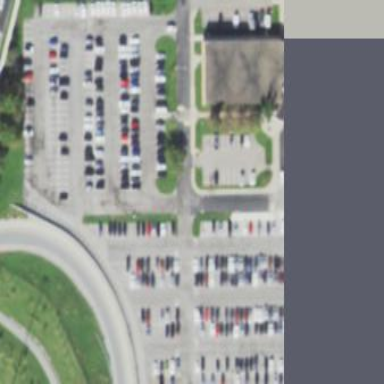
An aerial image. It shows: Parking area with surface.